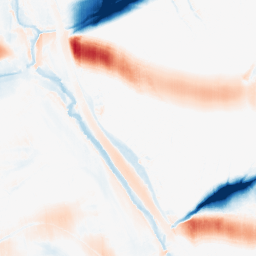
Category: morphological
Decomposition family: morphological_ellipse
Decomposition parameters: operation: average
width: 50
height: 10
Upsampling method: bspline
Upsampling parameters: scale: 8
Upsampling scale: 8